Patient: sex M, age 48
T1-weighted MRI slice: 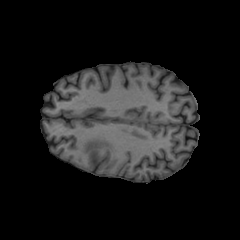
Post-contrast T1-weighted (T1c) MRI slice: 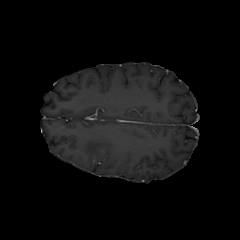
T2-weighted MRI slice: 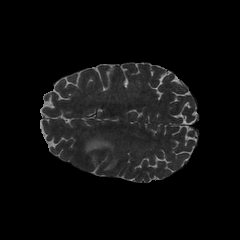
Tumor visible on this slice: yes
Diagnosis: Glioblastoma, IDH-wildtype
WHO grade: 4